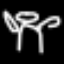
Label: angel